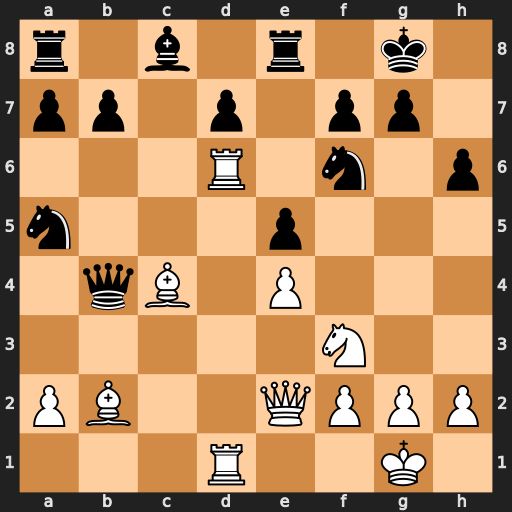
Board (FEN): r1b1r1k1/pp1p1pp1/3R1n1p/n3p3/1qB1P3/5N2/PB2QPPP/3R2K1
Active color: w
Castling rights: -
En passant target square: -
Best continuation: Bxf7+ Kxf7 Nxe5+ Kg8 Rxf6 Rxe5 Bxe5